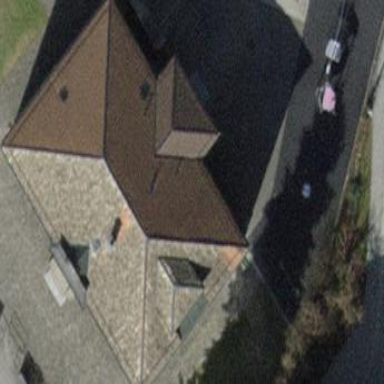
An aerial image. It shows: Building with hipped roof.